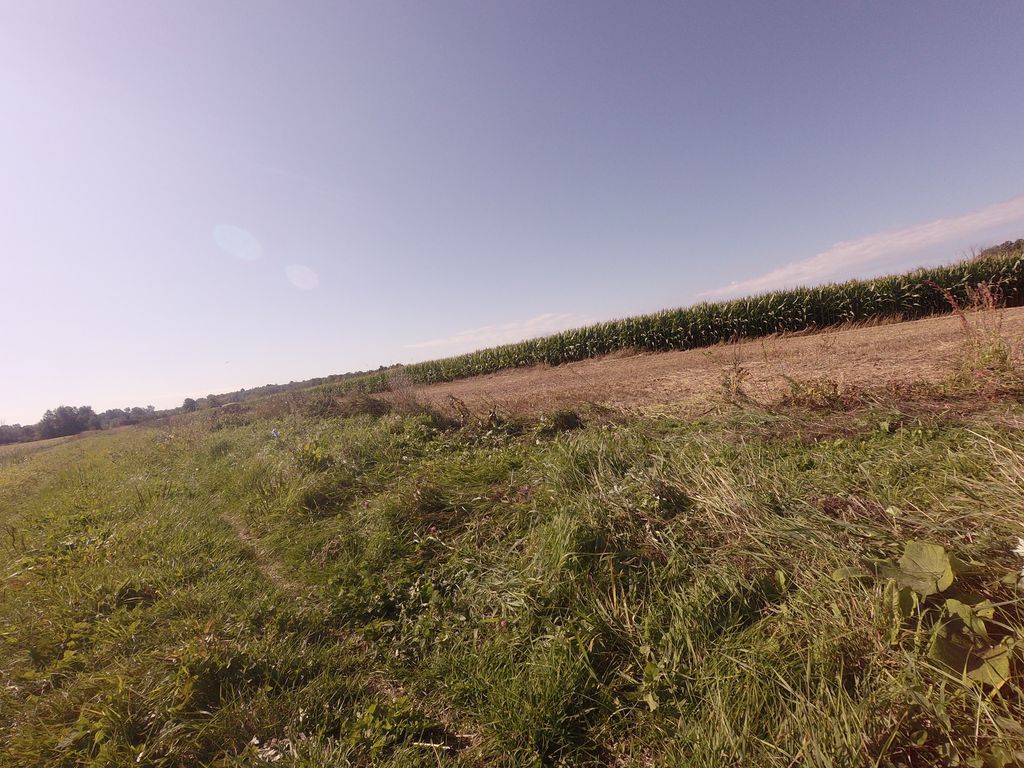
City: ottawa-gatineau